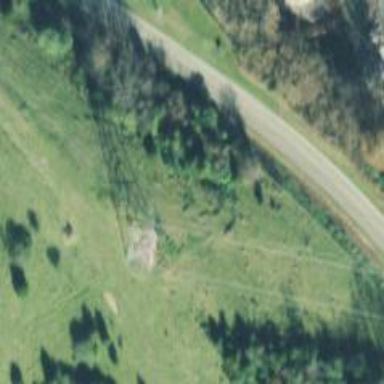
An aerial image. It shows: Lattice structure tower used for power transmission.